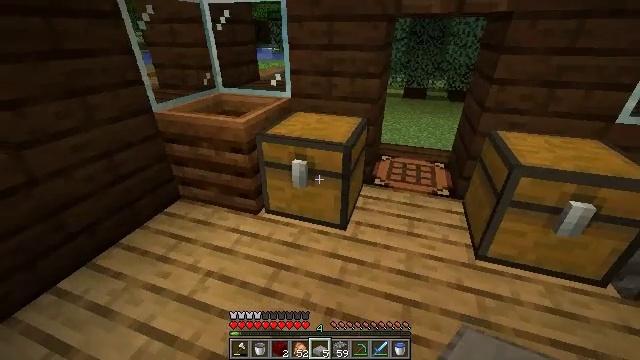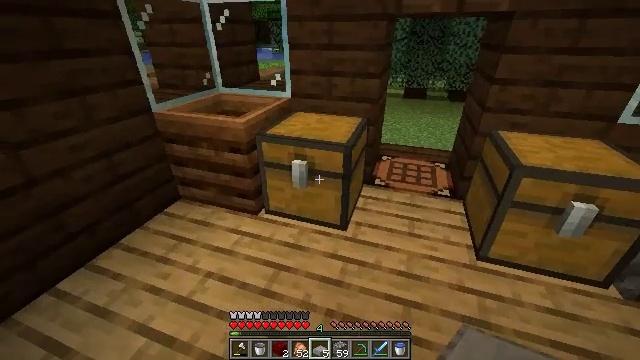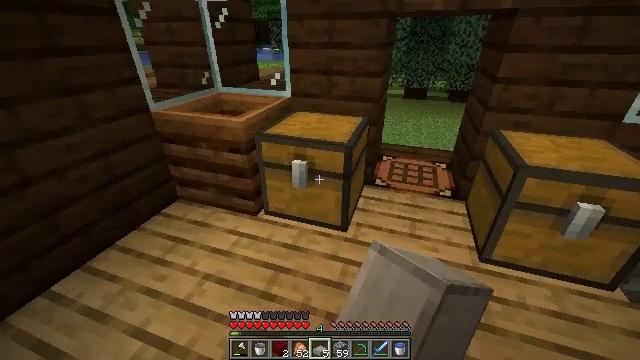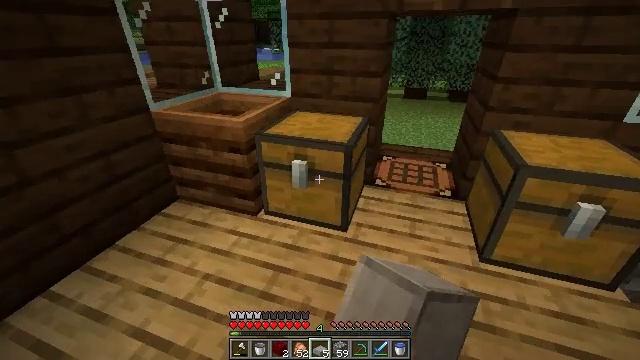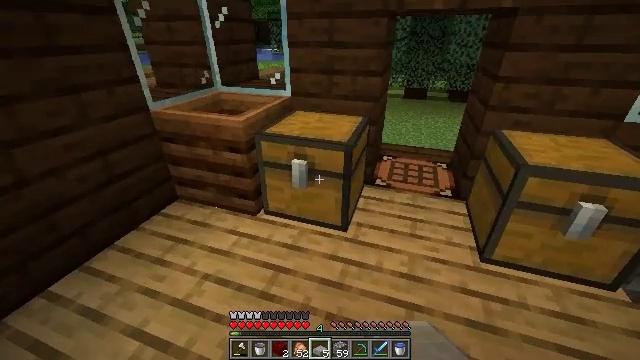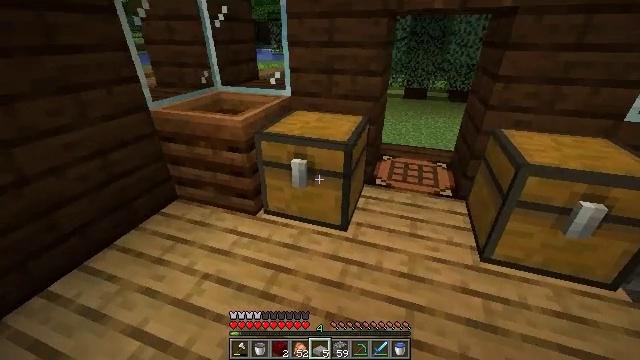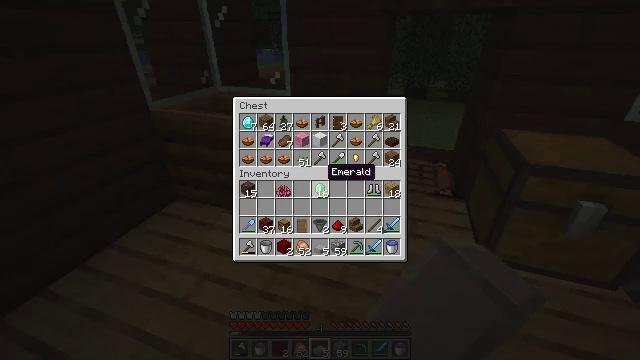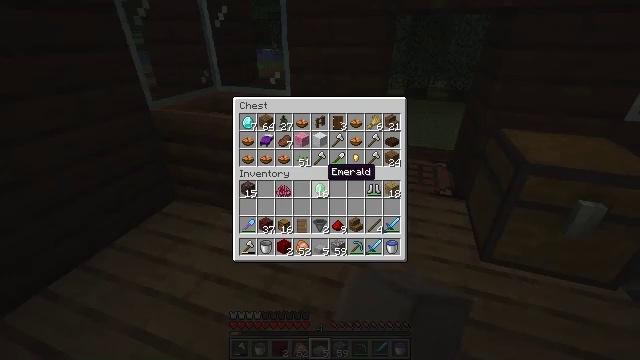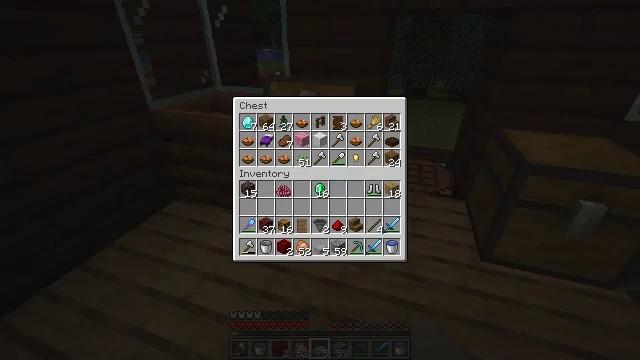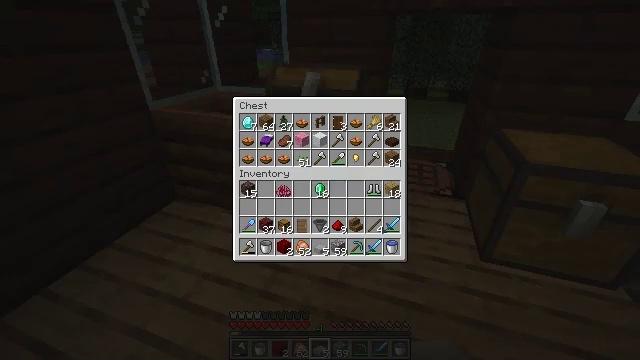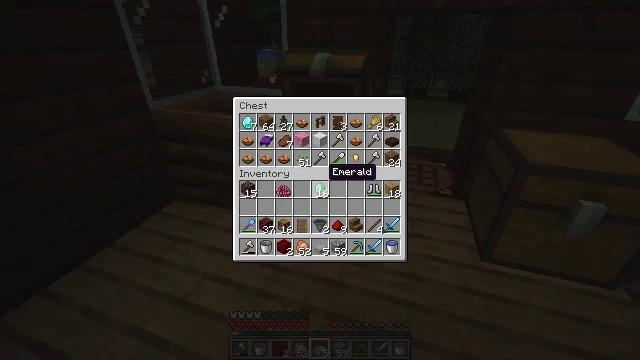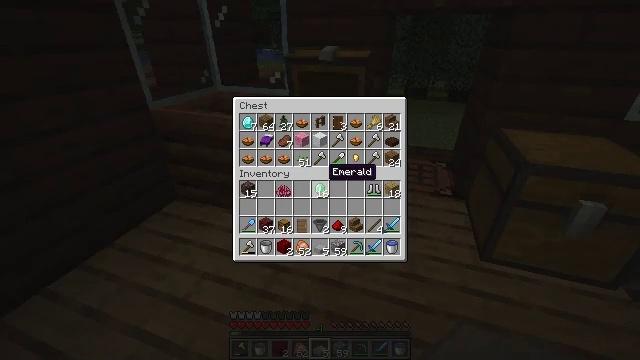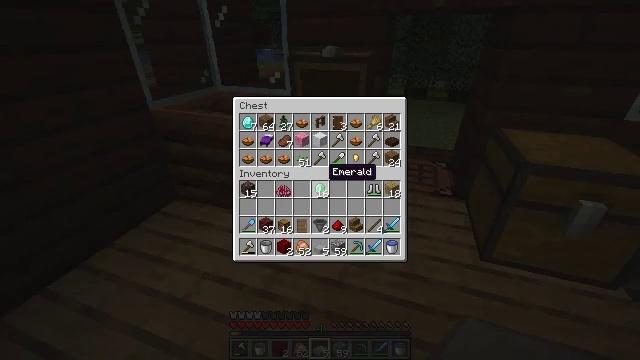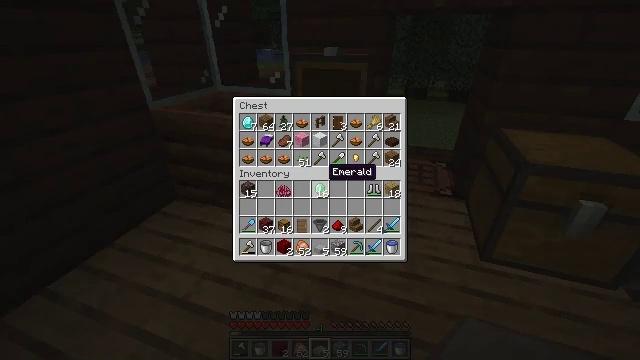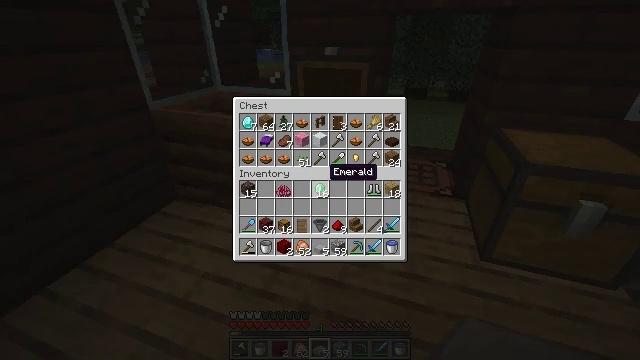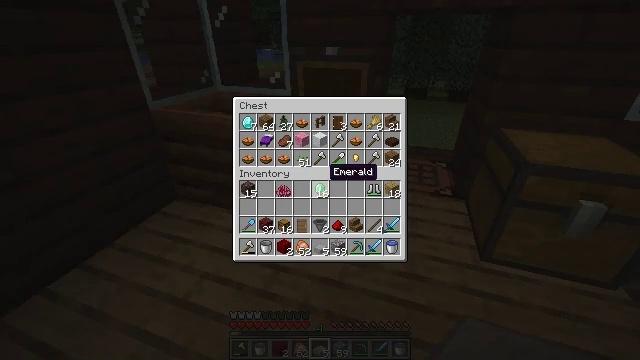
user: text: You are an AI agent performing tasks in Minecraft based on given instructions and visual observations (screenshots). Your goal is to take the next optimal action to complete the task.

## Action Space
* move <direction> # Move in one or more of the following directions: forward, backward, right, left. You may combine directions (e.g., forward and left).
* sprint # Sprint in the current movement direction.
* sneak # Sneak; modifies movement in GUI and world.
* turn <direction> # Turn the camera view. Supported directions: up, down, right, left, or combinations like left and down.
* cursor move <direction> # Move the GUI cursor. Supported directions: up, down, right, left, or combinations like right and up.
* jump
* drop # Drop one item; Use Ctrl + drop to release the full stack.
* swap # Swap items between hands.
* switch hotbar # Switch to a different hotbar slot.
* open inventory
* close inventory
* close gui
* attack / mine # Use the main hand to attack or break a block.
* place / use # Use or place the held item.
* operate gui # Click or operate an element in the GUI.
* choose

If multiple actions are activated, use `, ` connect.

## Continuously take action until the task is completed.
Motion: motion action
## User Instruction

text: Craft a hopper with the required materials.
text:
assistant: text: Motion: use / place
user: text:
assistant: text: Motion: use / place
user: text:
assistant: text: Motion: use / place
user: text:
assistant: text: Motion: use / place
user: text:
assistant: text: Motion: use / place
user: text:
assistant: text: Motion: open gui
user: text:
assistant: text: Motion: no_op
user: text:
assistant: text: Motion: no_op
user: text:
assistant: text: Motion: cursor move right
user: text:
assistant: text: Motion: no_op
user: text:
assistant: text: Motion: no_op
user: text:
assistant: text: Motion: no_op
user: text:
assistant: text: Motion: no_op
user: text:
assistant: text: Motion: no_op
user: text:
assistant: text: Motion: no_op
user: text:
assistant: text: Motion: no_op
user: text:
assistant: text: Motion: no_op
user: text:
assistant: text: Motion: no_op
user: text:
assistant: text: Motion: no_op
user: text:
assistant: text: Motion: no_op
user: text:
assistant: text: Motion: no_op
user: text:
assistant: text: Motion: no_op
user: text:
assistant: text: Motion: no_op
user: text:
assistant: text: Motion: no_op
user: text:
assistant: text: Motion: no_op
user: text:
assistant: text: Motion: no_op
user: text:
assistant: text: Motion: no_op
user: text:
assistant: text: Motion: no_op
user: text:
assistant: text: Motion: no_op
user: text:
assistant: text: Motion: close gui